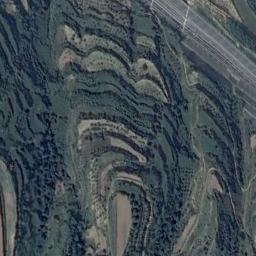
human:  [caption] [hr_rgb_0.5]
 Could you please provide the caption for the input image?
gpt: The green terrace is next to some trees .

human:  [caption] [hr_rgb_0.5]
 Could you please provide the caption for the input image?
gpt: The green plants are on the terrace .

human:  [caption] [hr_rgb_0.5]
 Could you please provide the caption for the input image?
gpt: There is a straight path between the terraces .

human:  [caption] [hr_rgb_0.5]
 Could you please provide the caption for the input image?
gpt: A large layer of green terraced fields, The crops in the fields are lush like green forests .

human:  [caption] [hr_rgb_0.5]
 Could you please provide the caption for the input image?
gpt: There are many green terraces arranged irregularly .